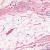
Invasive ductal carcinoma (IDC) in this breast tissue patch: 0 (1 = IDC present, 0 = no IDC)